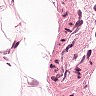
Metastatic tissue present: no